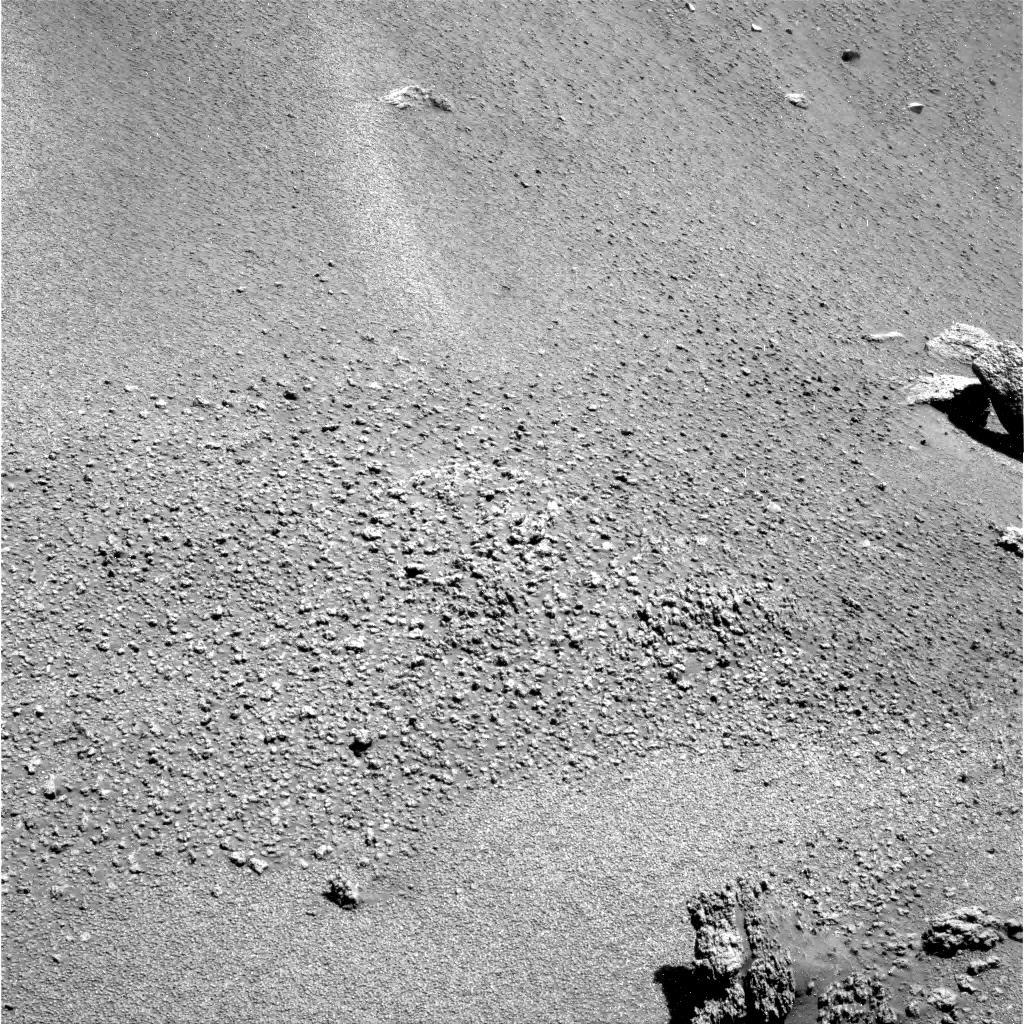
Terrain classes present: Bedrock, Gravel / Sand / Soil, Rock, Shadow